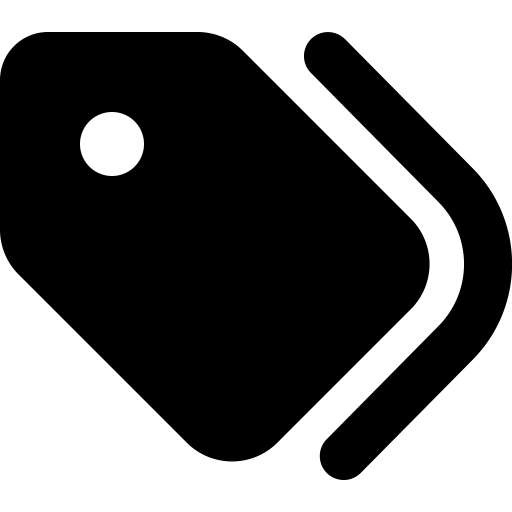
Tags: icon, FontAwesome, fa-icon, solid, tags